Question: What is the number of red dots?
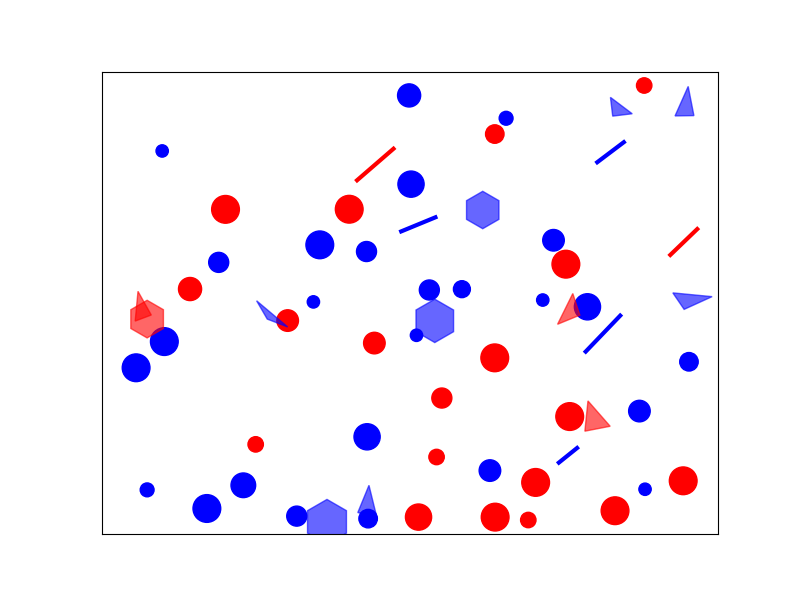
Answer: 19